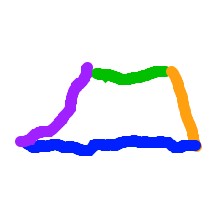
Shape: trapezoid